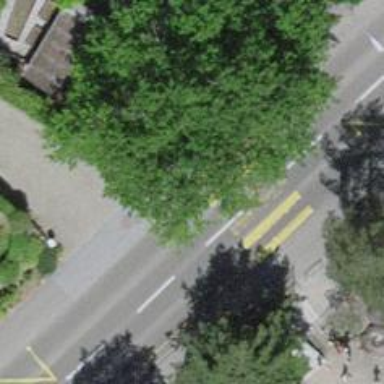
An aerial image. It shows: Uncontrolled zebra crossing on the road.